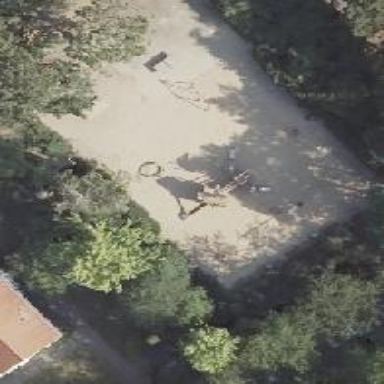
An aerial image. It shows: Playground with roundabout.